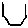
Label: hexagon